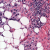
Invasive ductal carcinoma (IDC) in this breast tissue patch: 0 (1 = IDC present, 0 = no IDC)